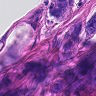
Metastatic tissue present: yes